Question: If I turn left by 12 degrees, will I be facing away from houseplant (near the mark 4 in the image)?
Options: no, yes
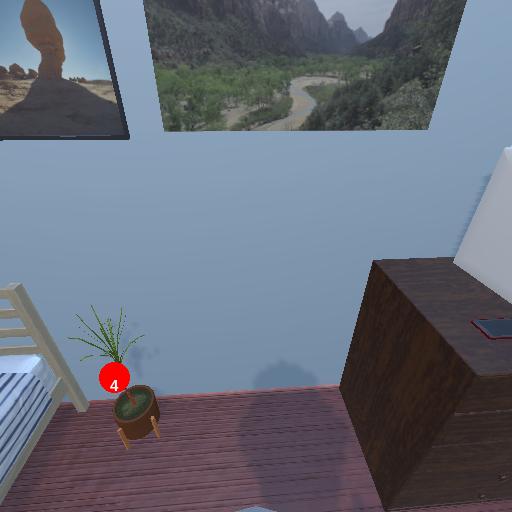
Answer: no